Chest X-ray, AP view. Patient: 34 years old, sex M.
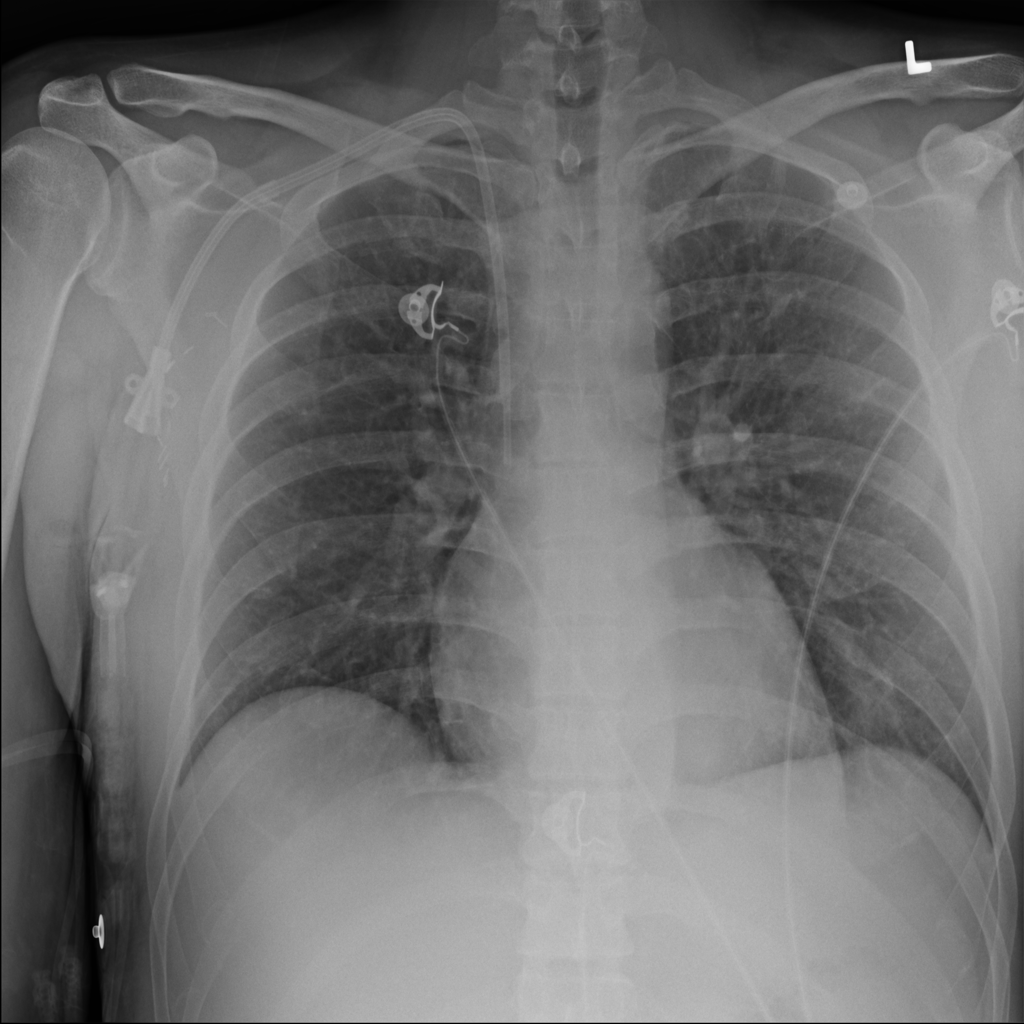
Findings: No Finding